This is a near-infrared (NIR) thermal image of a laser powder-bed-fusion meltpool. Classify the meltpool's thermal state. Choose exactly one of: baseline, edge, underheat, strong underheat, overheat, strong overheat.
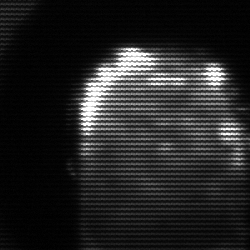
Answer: baseline